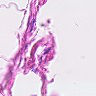
Metastatic tissue present: no